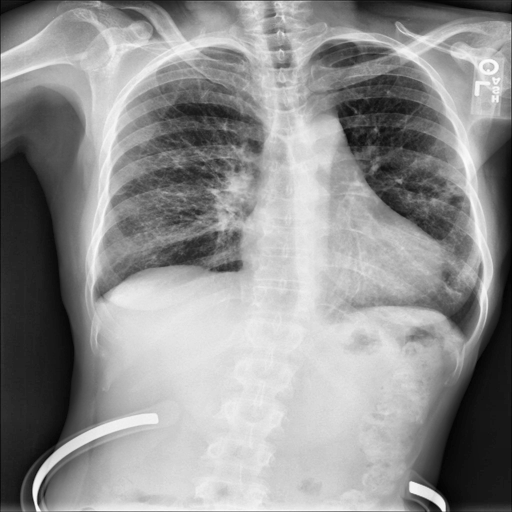
Finding: NORMAL